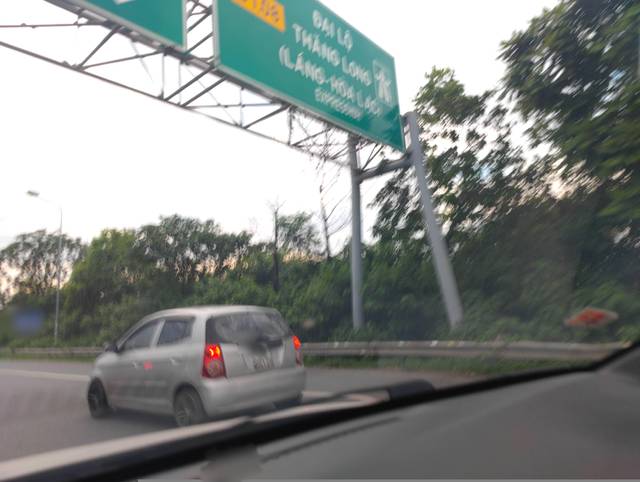
Region: Vietnam
Coordinates: 21.008, 105.757